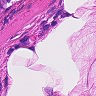
Metastatic tissue present: no